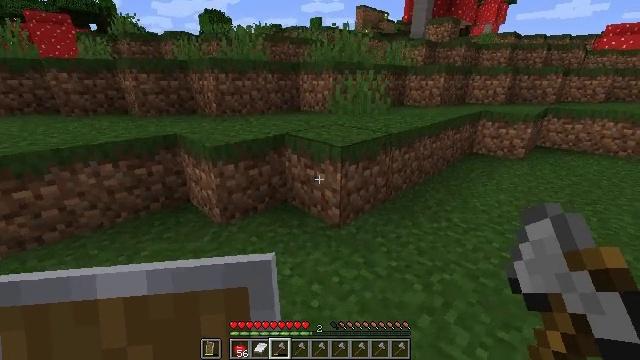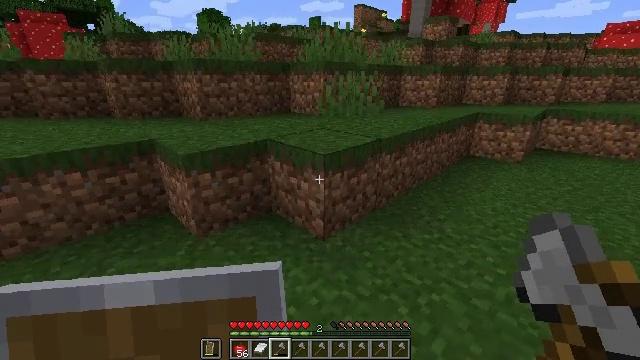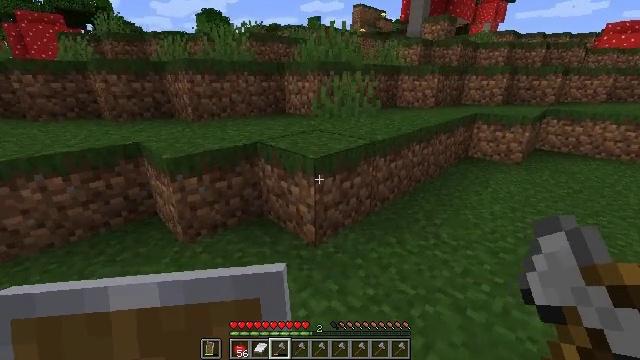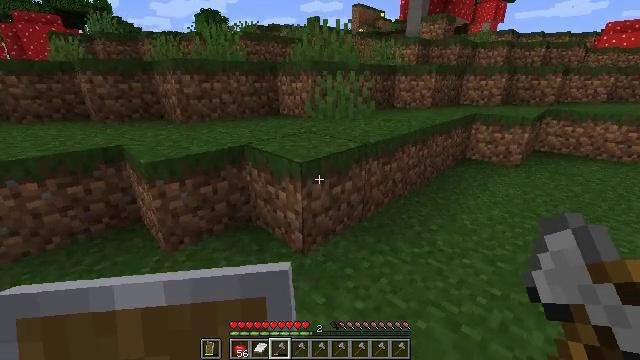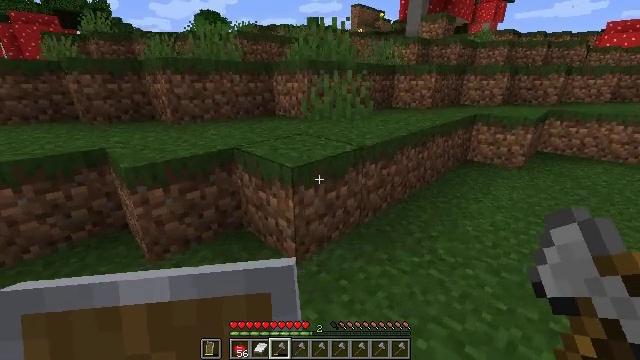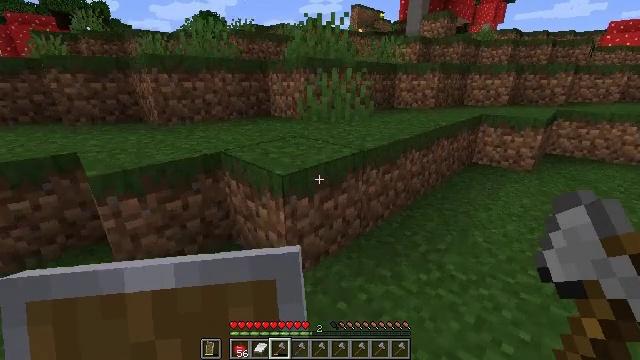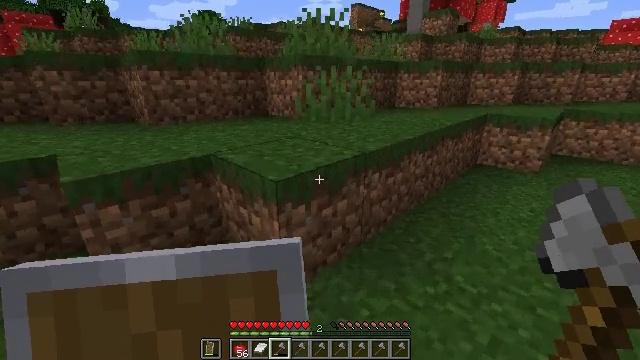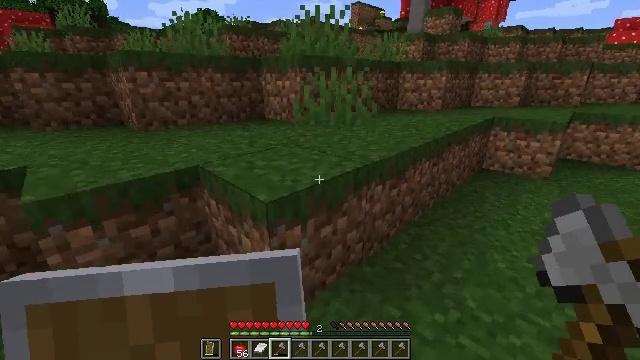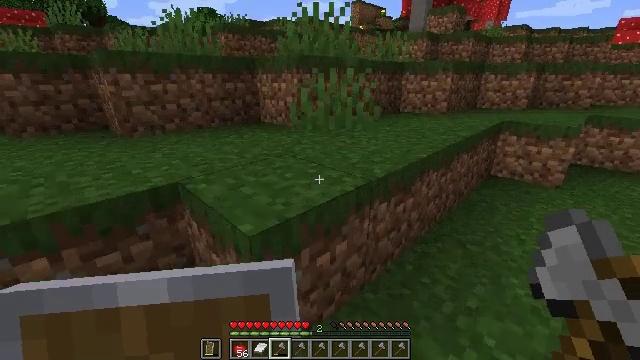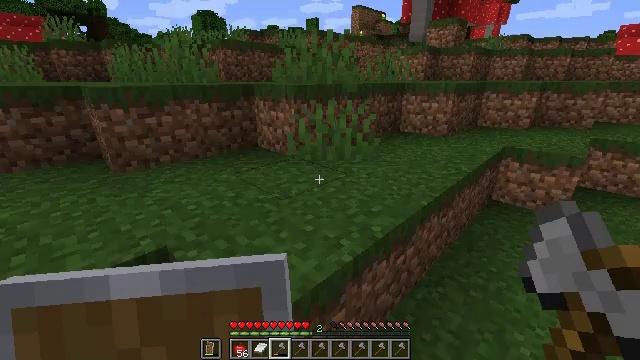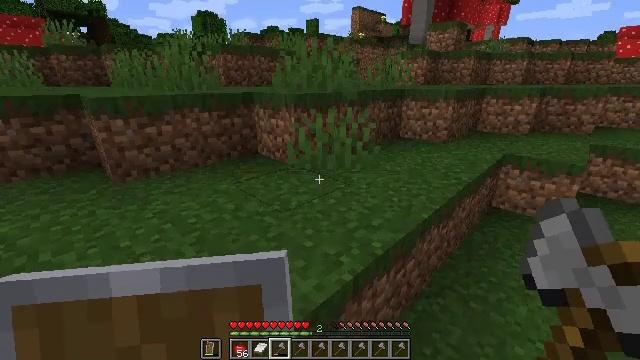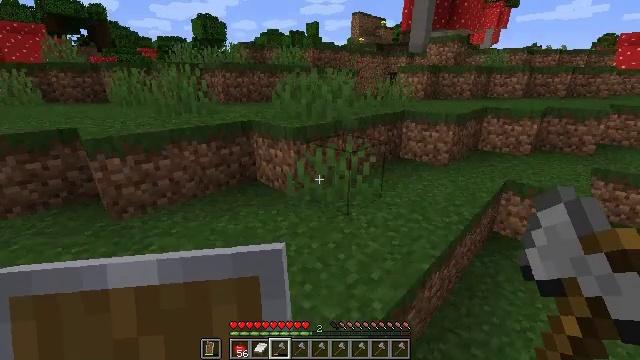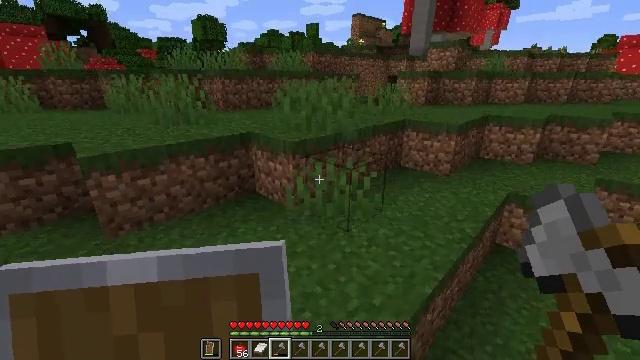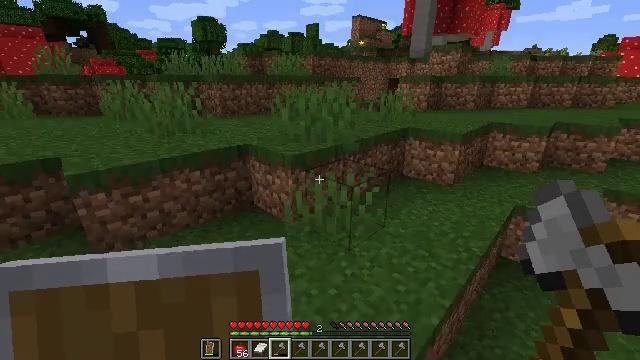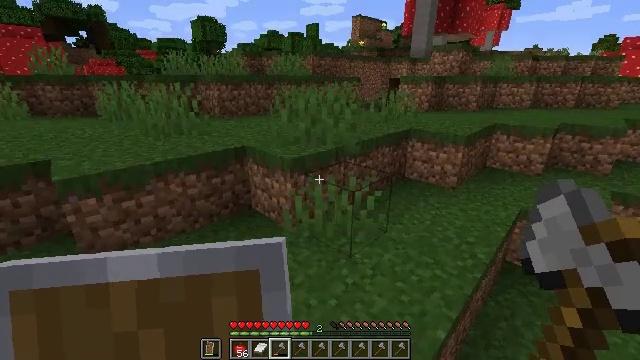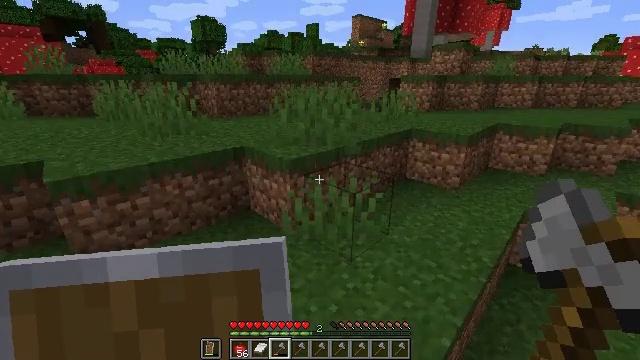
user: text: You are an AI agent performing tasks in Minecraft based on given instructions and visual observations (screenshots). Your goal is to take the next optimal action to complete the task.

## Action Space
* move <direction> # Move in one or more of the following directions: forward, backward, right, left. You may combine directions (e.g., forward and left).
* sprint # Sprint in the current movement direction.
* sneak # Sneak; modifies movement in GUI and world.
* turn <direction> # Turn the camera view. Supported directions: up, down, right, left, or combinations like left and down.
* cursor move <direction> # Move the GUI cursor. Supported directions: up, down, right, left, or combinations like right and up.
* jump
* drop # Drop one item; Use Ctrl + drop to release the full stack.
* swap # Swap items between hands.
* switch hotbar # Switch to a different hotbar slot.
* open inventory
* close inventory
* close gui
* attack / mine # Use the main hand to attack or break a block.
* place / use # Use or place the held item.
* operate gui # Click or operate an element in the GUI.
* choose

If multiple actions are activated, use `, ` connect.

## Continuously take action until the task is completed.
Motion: motion action
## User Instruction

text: Chop down the dark oak log.
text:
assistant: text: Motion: move forward and move right
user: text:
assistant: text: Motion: move forward and move right
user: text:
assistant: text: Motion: move forward
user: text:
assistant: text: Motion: move forward
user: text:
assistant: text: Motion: move forward
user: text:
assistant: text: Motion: move forward
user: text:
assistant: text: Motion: move forward
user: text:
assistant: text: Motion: move forward
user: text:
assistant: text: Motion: move forward, jump
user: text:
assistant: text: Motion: move forward, jump
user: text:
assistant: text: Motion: move forward, jump
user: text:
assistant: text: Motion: move forward, jump
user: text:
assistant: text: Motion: move forward, jump
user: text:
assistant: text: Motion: move forward, jump
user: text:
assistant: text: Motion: move forward
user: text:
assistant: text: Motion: move forward
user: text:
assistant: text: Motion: move forward
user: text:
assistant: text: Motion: move forward
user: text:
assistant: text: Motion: move forward
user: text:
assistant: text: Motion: move forward
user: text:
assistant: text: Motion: move forward
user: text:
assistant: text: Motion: move forward
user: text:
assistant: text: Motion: move forward
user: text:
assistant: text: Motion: move forward
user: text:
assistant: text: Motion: move forward
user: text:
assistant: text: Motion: move forward, jump
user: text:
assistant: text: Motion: move forward, jump
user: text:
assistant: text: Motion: move forward, jump
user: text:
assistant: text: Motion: move forward
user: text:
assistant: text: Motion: move forward